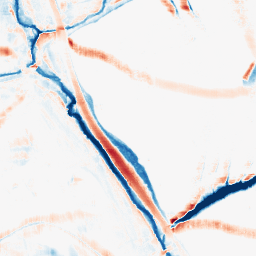
Category: morphological
Decomposition family: morphological_square
Decomposition parameters: operation: average
size: 15
Upsampling method: sinc_blackman
Upsampling parameters: scale: 4
kernel_size: 16
Upsampling scale: 4